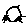
Label: cat